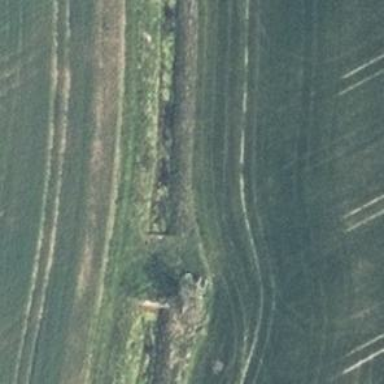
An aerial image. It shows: Culvert tunnel.